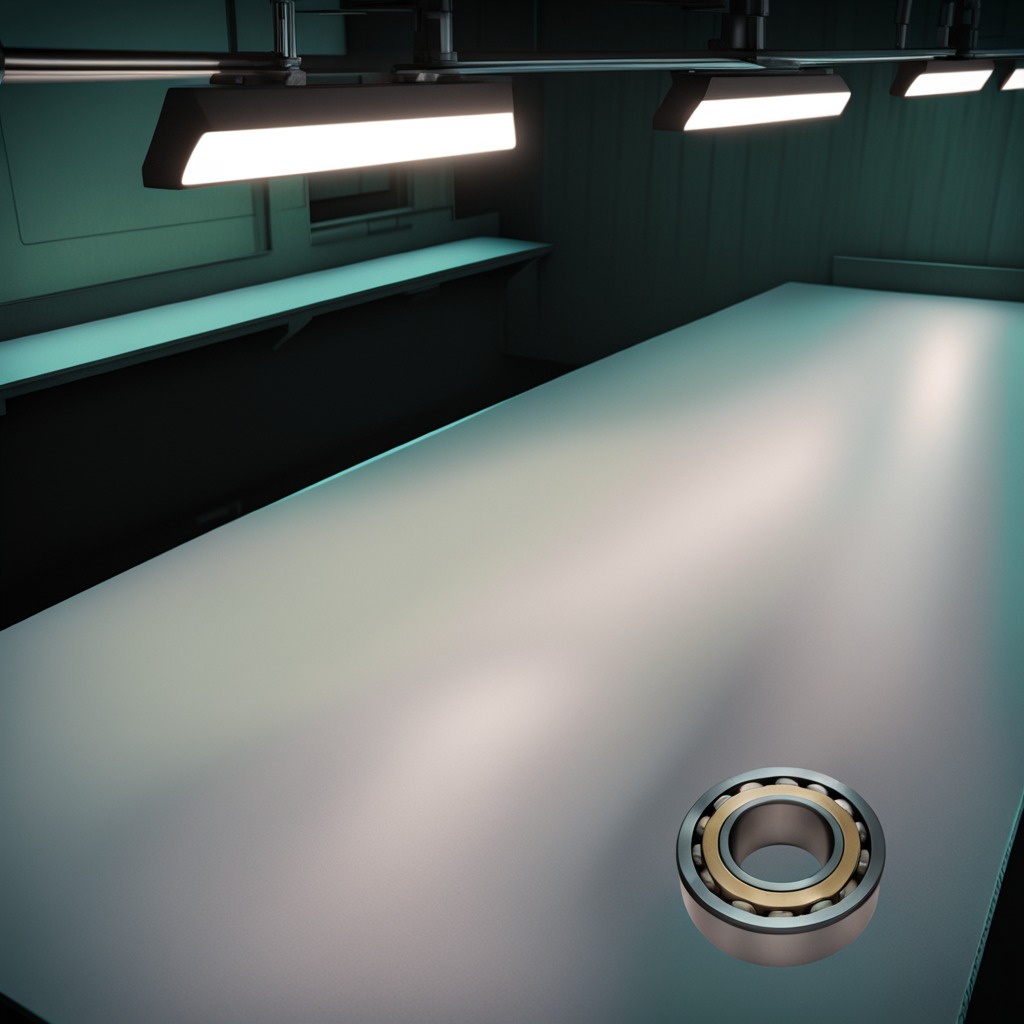
A metal ball bearing is lying on a clean empty table in a railway signal maintenance room lit by harsh overhead fluorescents.